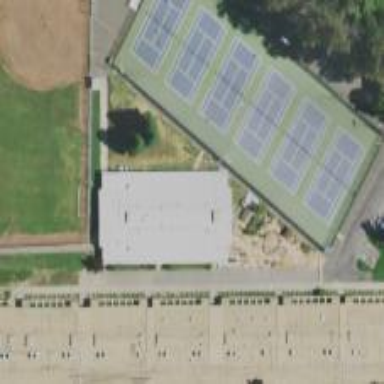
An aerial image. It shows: Tennis court on pitch.